Question: Here is my xaml
'''
<syncfusion:CardView Grid.Column="1"
Grid.Row="2"
Grid.ColumnSpan="4"
Grid.RowSpan="4"
ItemsSource="{Binding Events}">
<syncfusion:CardView.DataContext>
<viewModel:DefaultViewModel />
</syncfusion:CardView.DataContext>
<syncfusion:CardView.ItemTemplate>
<DataTemplate>
<ListBox ScrollViewer.HorizontalScrollBarVisibility="Disabled">
<ListBoxItem>
<ListBoxItem.DataContext>
<viewModel:DefaultViewModel />
</ListBoxItem.DataContext>
<StackPanel Orientation="Horizontal">
<TextBlock Text="Event Name:" />
<TextBlock Text="{Binding EventName}"
Margin="5,0,0,0" />
</StackPanel>
</ListBoxItem>
<ListBoxItem>
<StackPanel Orientation="Horizontal">
<TextBlock Text="Event Genre:" />
<TextBlock Text="{Binding EventGenre}"
Margin="5,0,0,0" />
</StackPanel>
</ListBoxItem>
</ListBox>
</DataTemplate>
</syncfusion:CardView.ItemTemplate>
<syncfusion:CardView.HeaderTemplate>
<DataTemplate>
<TextBlock Text="{Binding EventName}" />
</DataTemplate>
</syncfusion:CardView.HeaderTemplate>
</syncfusion:CardView>
'''
My viewModel
'''
public DefaultViewModel()
{
CustomerDatabaseEntities context = new CustomerDatabaseEntities();
Events = (from data in context.Event_Details select data.eventTitle).ToList();
}
public string EventName {get;set;}
public string EventGenre {get;set;}
'''
My Model
'''
public partial class Event_Details
{
public string eventTitle { get; set; }
public string eventGenre { get; set; }
}
'''
I'm trying to display each value of 'eventTitle' and 'eventGenre' in its own card similar to this:
.
Each event will have its own card, with its respective details.Although the card view was able to show that i had two different events(refer to link above), both the eventTitle and eventGenre were blank. How would i be able to display each of these values in their own cards?
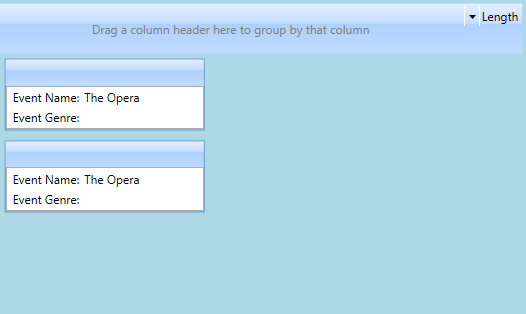
Answer: '''
<DataTemplate>
<ListBox ScrollViewer.HorizontalScrollBarVisibility="Disabled">
<ListBoxItem>
<StackPanel Orientation="Horizontal">
<TextBlock Text="Event Name:" />
<TextBlock Text="{Binding eventTitle }"
Margin="5,0,0,0" />
</StackPanel>
</ListBoxItem>
<ListBoxItem>
<StackPanel Orientation="Horizontal">
<TextBlock Text="Event Genre:" />
<TextBlock Text="{Binding eventGenre }"
Margin="5,0,0,0" />
</StackPanel>
</ListBoxItem>
</ListBox>
</DataTemplate>
'''